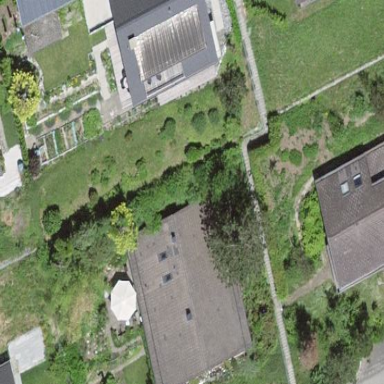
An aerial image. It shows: Residential building.